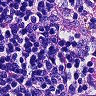
Metastatic tissue present: no